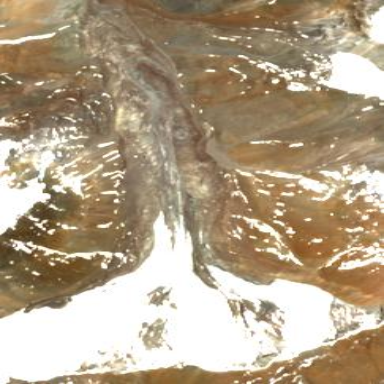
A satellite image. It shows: Stunning view of glacier.